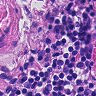
Metastatic tissue present: no